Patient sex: M
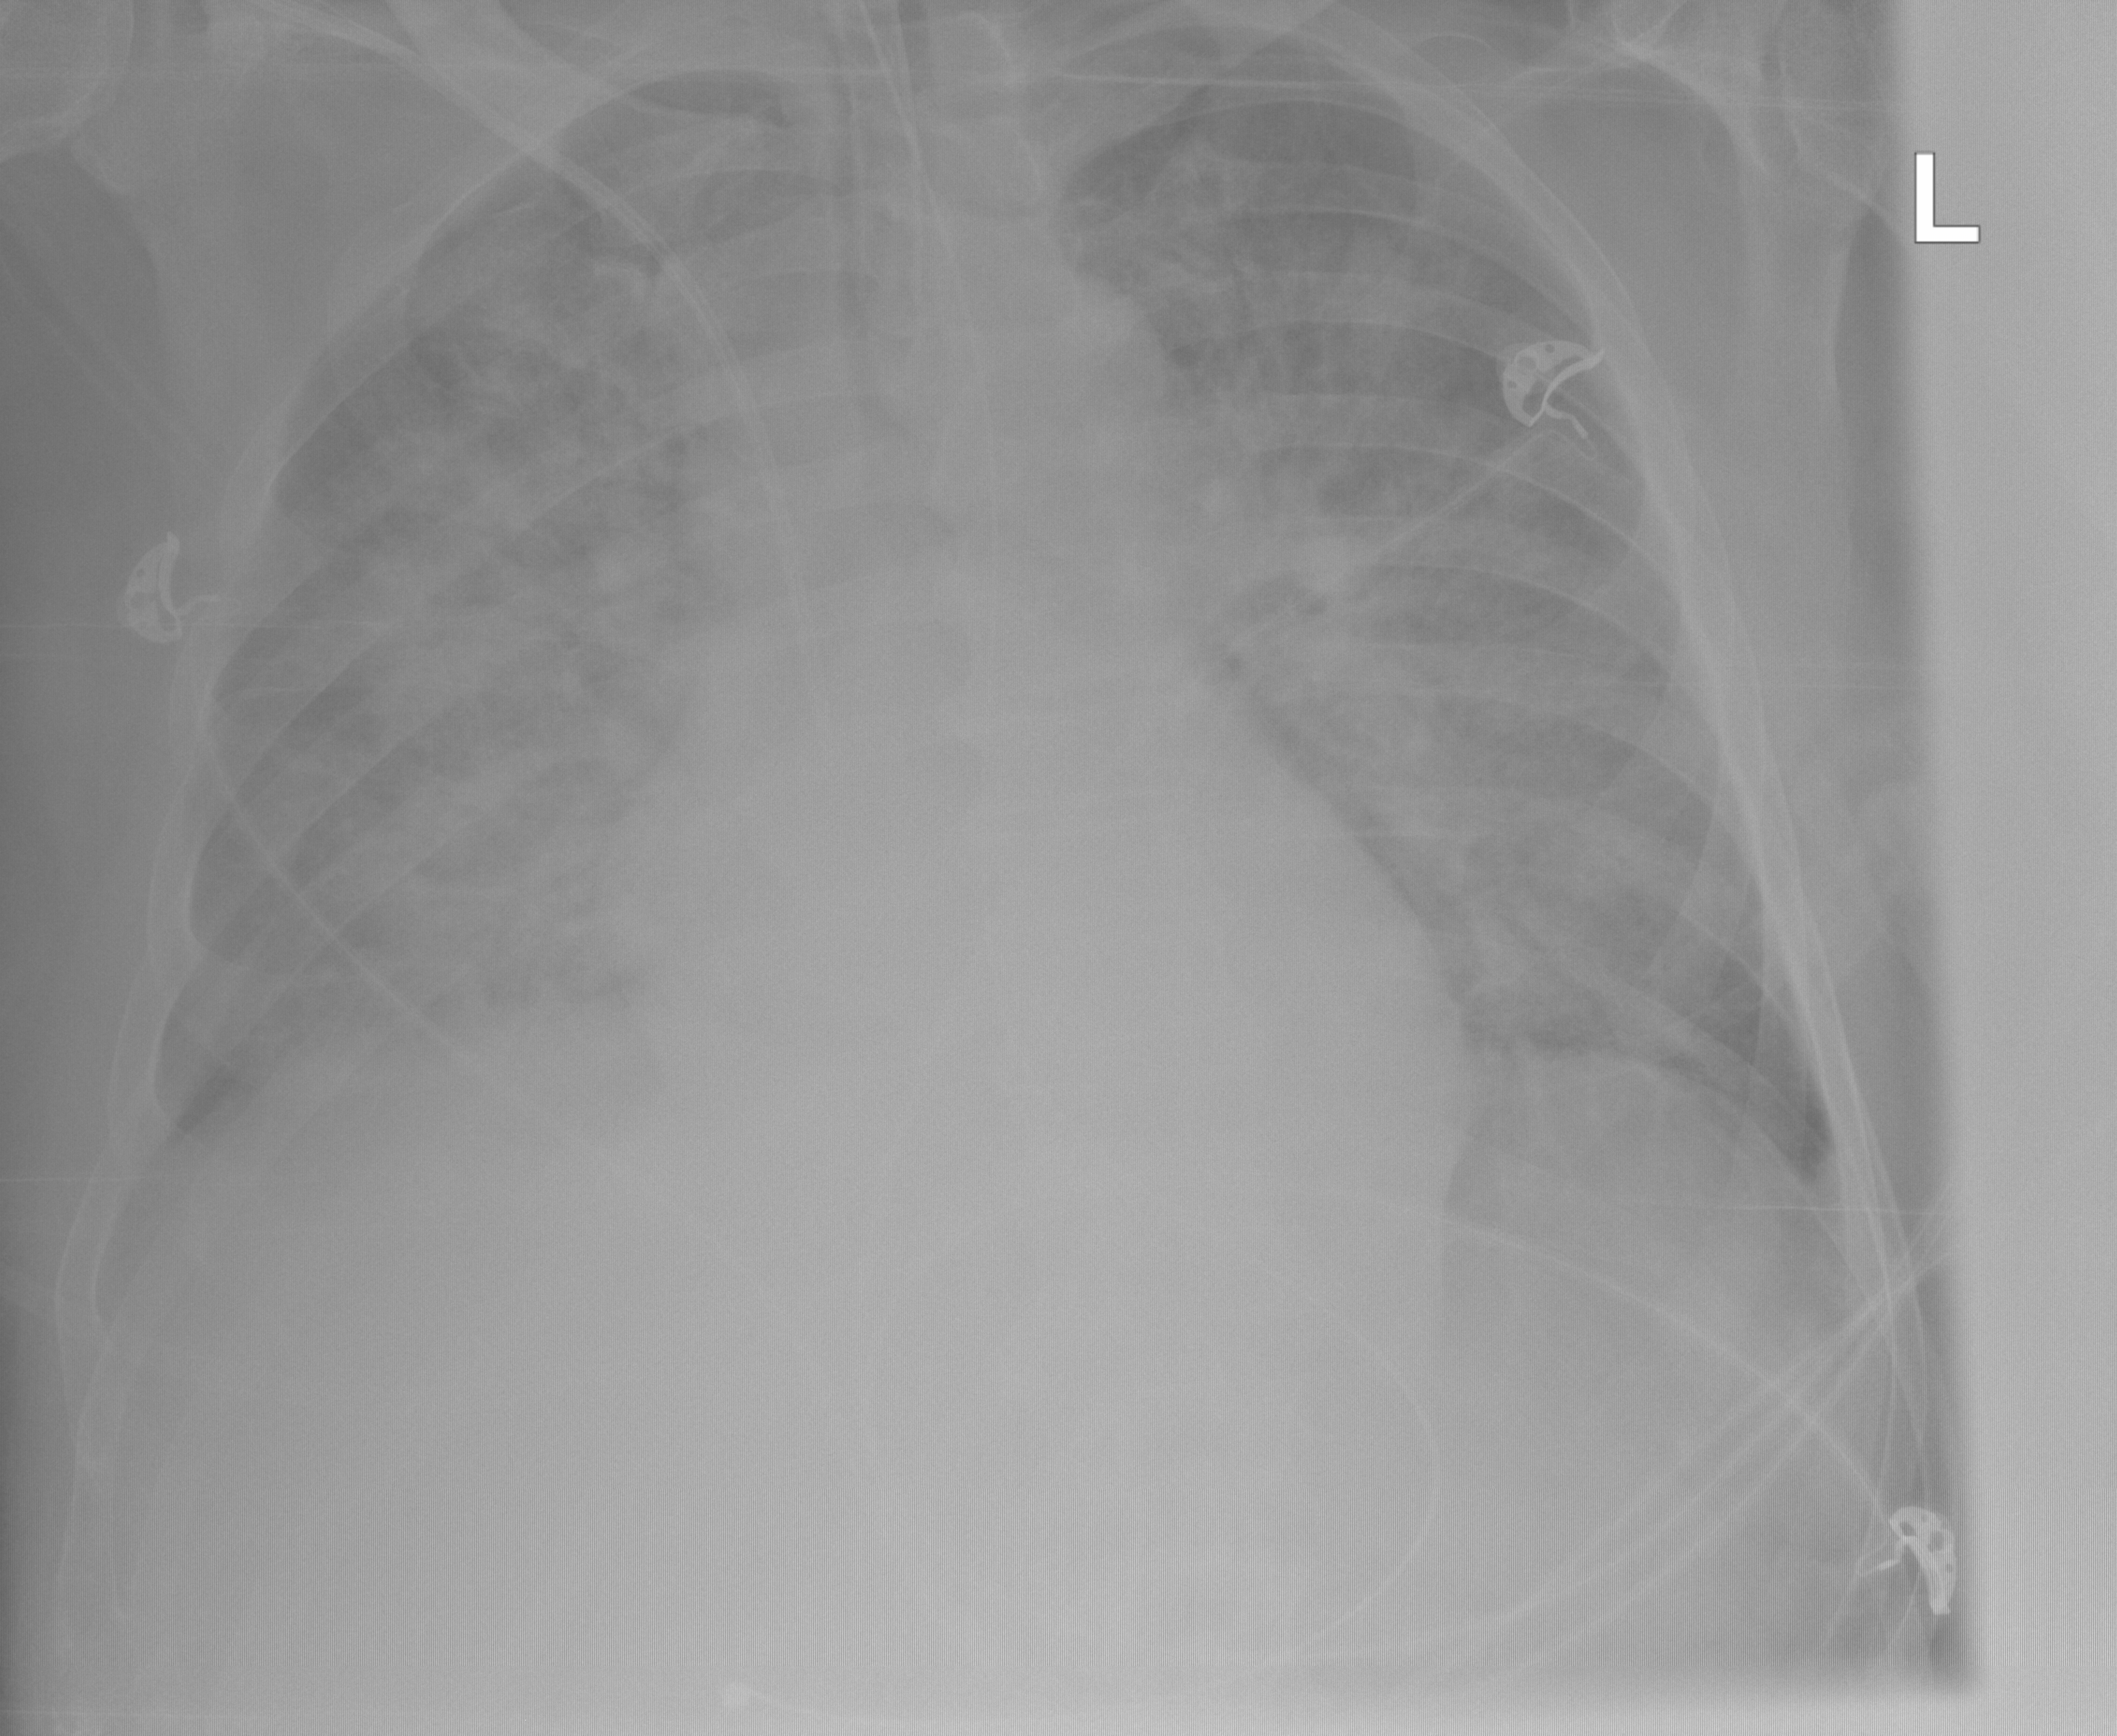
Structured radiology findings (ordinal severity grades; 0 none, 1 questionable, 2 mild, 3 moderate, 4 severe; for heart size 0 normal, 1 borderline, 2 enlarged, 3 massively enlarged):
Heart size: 2
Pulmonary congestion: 2
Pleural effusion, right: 2
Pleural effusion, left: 0
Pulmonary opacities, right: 3
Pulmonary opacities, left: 3
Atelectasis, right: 0
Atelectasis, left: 0